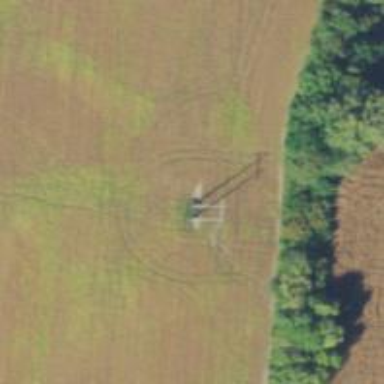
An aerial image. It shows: H-frame power tower design.